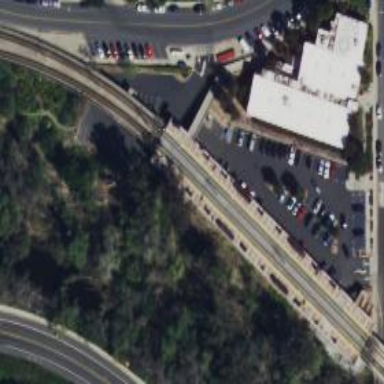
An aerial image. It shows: Bridge with light rail platform for public transport and railway services.